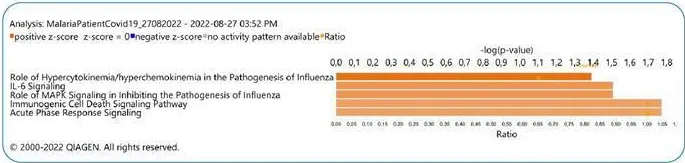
Respiratory infection pathogenesis canonical pathway enrichment analysis in plasma sample of Plasmodium vivax and SARS-CoV-2 co-infected-patient (mother). (A) Top 5 canonical pathways with Fisher's exact test p value <0.05 and absolute Z-score >2.
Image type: chart (chart)